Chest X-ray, PA view. Patient: 68 years old, sex F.
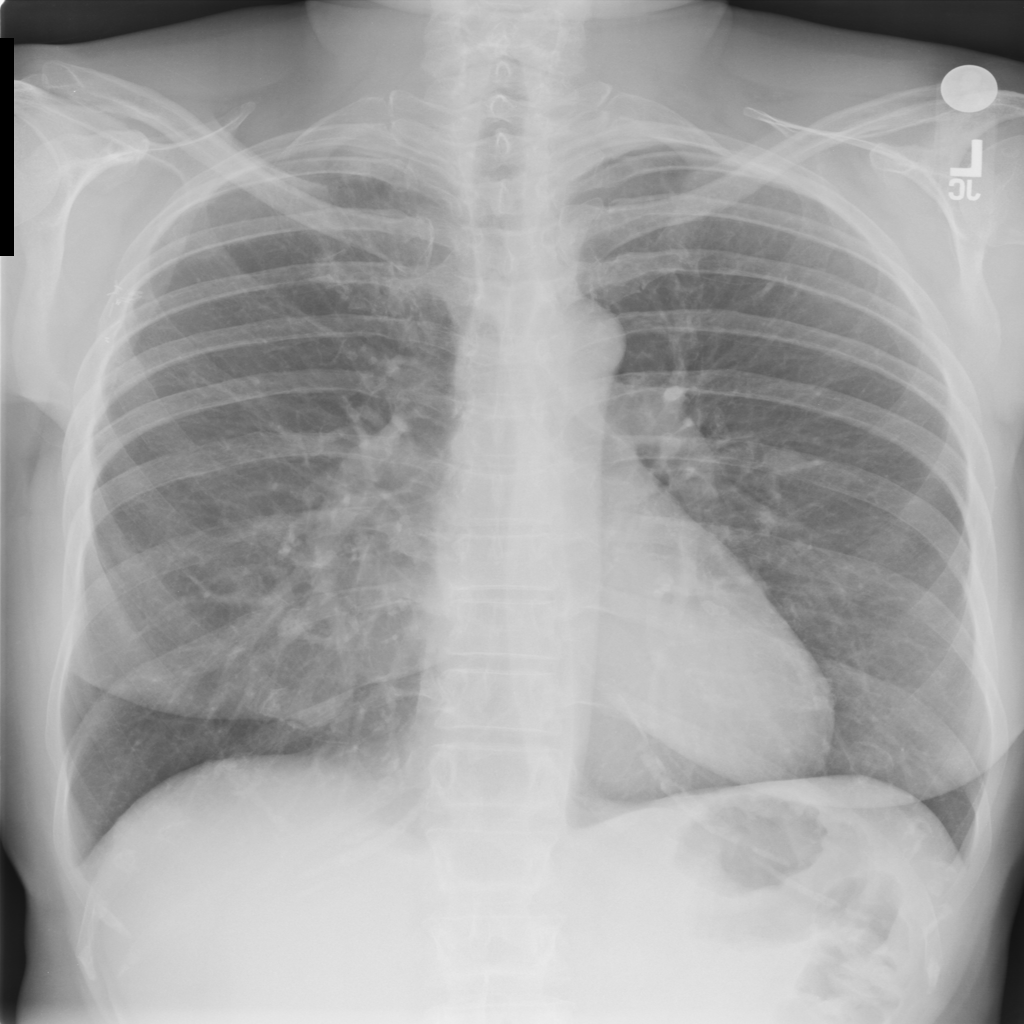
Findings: No Finding